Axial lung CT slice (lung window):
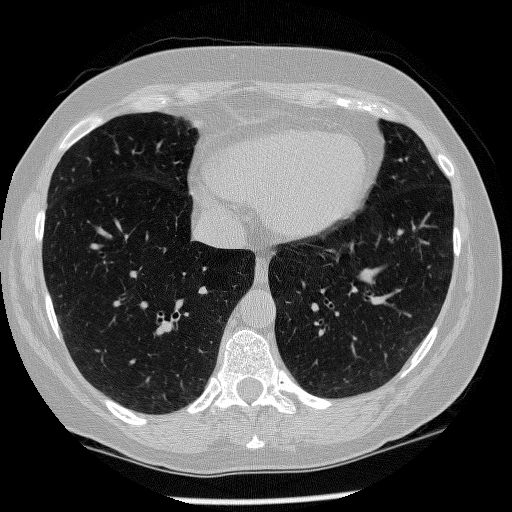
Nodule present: no